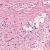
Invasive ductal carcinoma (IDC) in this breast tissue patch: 0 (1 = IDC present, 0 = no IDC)